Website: bh-photo
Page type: customer-info-address
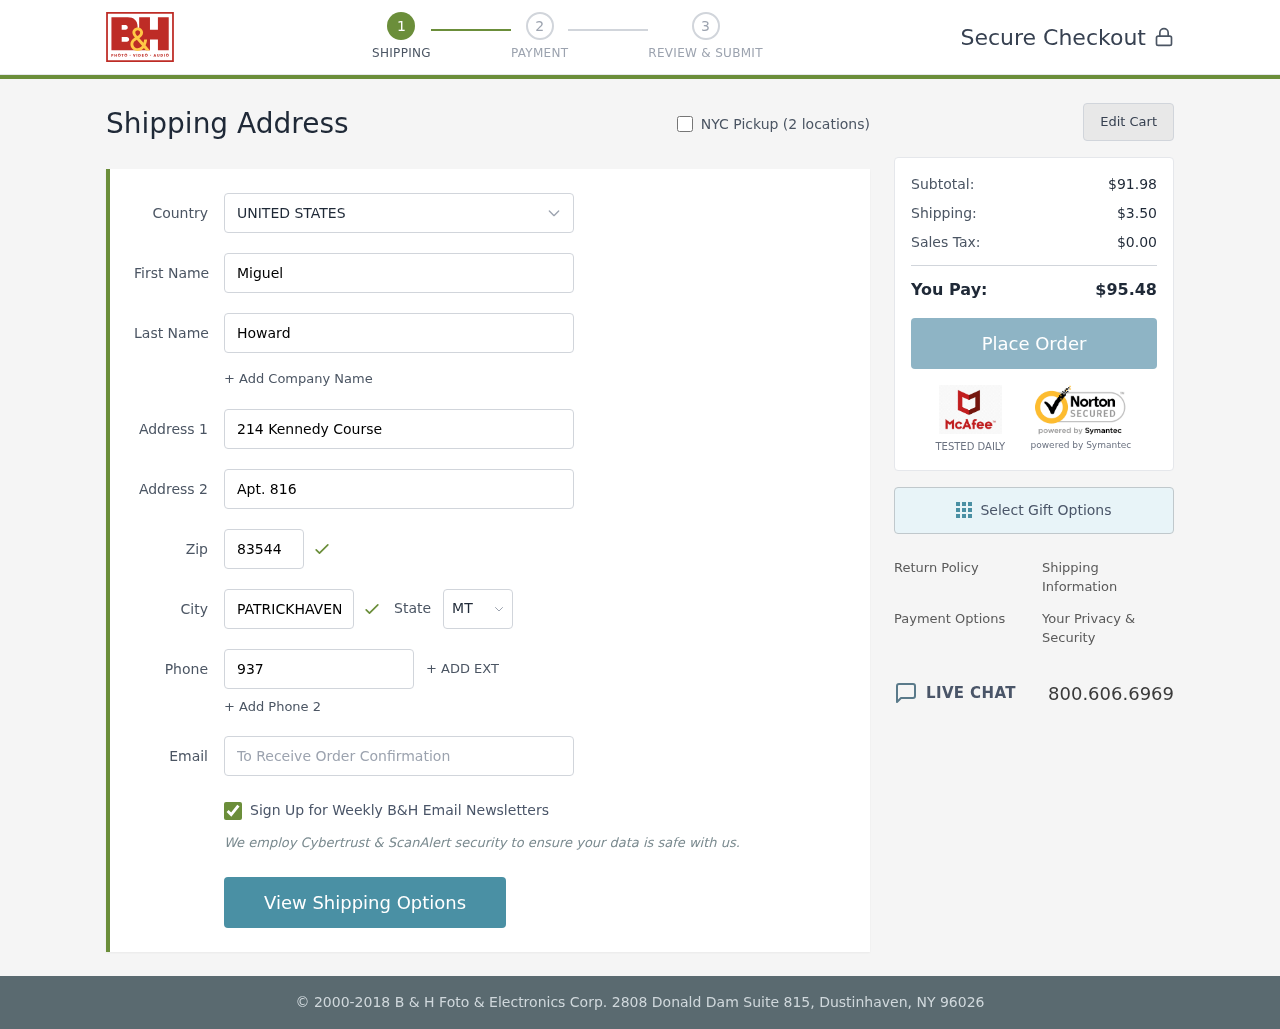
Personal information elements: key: PII_CITY
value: Patrickhaven
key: PII_COUNTRY
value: United States
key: PII_EMAIL
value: miguelhoward@hotmail.com
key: PII_FIRSTNAME
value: Miguel
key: PII_LASTNAME
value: Howard
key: PII_PHONE
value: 9377461215
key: PII_POSTCODE
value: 83544
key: PII_STATE_ABBR
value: MT
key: PII_STREET
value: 214 Kennedy Course
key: PII_STREET2
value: Apt. 816
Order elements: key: ORDER_SUBTOTAL
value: $91.98
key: ORDER_SHIPPING_COST
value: $3.50
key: ORDER_TAX
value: $0.00
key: ORDER_TOTAL
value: $95.48